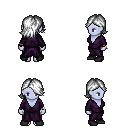
a pixel art fantasy rpg character, female body template, dark elf, purple skin, purple robe, gold greaves, white swoop hairstyle, bracelets, black shoes, four views (front, back, left, right), 2x2 character sprite sheet, small pixel art, hard edges, no anti-aliasing